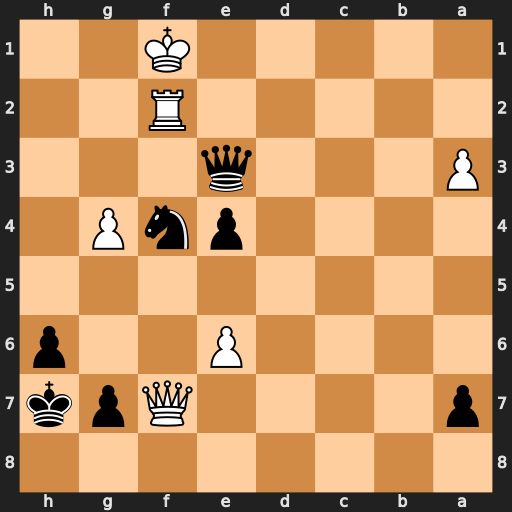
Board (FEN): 8/p4Qpk/4P2p/8/4pnP1/P3q3/5R2/5K2
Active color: b
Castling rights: -
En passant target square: -
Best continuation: Qc1#